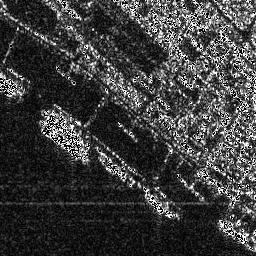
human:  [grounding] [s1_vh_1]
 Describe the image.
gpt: In the satellite image, there is  <ref>1 large ship </ref> <box>[[14, 44, 33, 63, 0]]</box> located at left,  <ref>1 medium ship </ref> <box>[[55, 74, 67, 85, 0]]</box> located at bottom,  <ref>1 medium ship </ref> <box>[[83, 84, 99, 98, 0]]</box> located at bottom right.